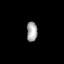
Tissue: prostate
Cell type: Epithelial cells
Senescence score: 0.3521
Nuclear area (px): 207
Mean DAPI intensity: 164.106